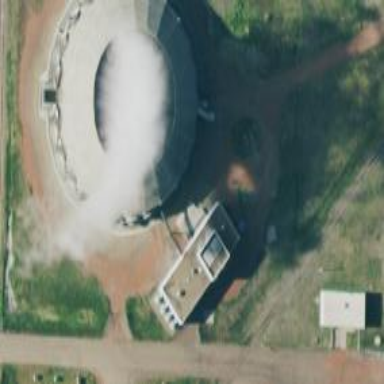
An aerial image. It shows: Industrial building featuring cooling tower.